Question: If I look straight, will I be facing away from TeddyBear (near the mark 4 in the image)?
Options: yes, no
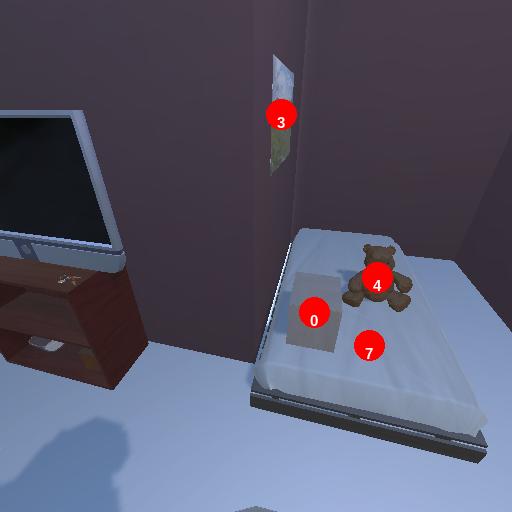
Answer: yes